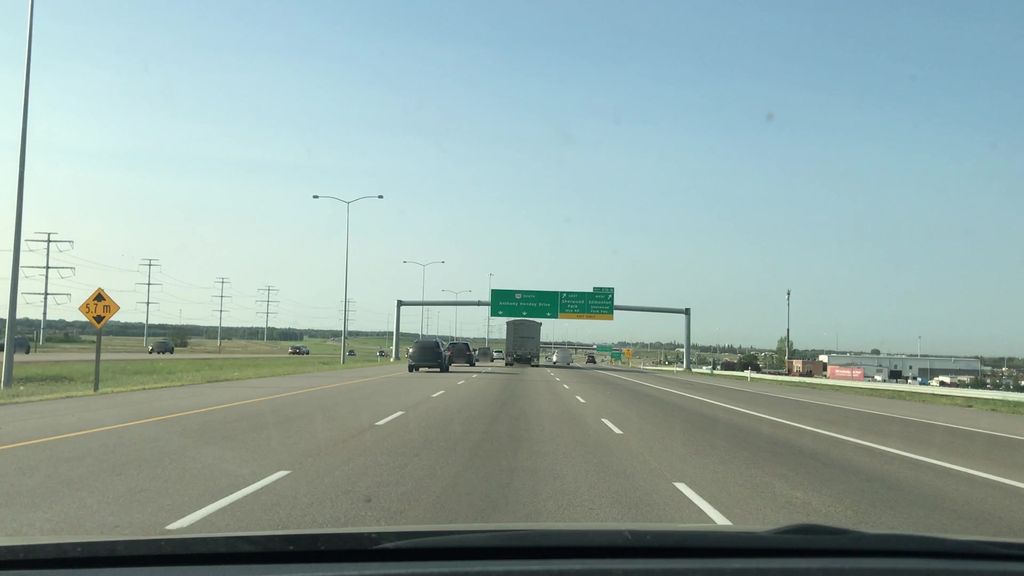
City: edmonton